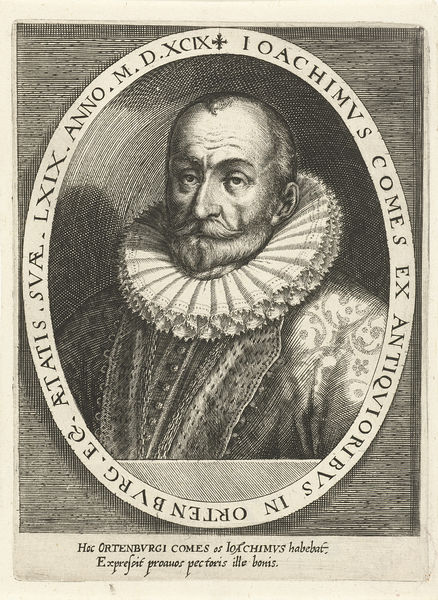
Titel: Portret van Joachim graaf van Ortenberg op 69 jarige leeftijd
Künstler: Dominicus Custos
Standort: Amsterdam
Institution: Rijksmuseum
Schlagwörter: mann, weiß, grau, nase, ohr, schwarz, zeichnung, blick, alt, bart, schnurrbart, augen, barock, gesicht, kragen, bildnis, halskrause, herr, portrait, porträt, gewand, reich, adel, augenbrauen, oval, schrift, ernst, druck, schwarz weiß, stich, titel, buchstaben, stehkragen, spitzbart, mittelalter, kröse, kupferstich, gezeichnet, calvinismus, latein, umschrift, italienisch, frühe neuzeit, mühlradkragen, joachim, rundkragen, gestochen, älterer herr, 1609, oval mann, ortenburg, oberlippenbart